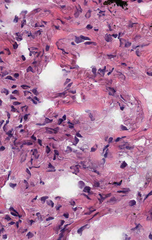
Tumor epithelial tissue: no
Tumor-associated stroma tissue: no
Normal tissue: yes